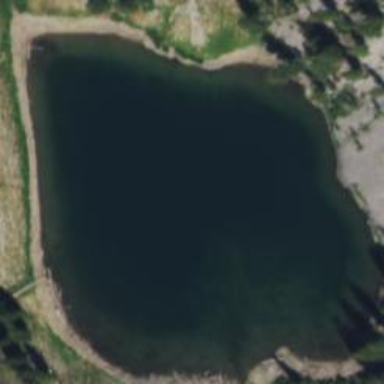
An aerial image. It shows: Beautiful lake surrounded by nature.